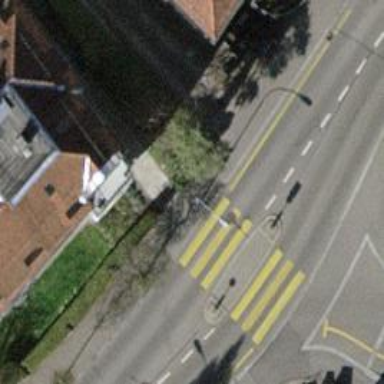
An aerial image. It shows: Kerb serving as barrier.